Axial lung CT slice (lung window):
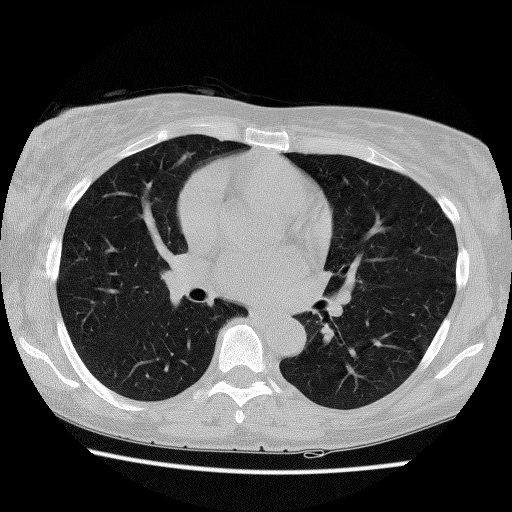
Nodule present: no